Interaction volume radius: 10 \u00c5
Interaction volume height: 15 \u00c5
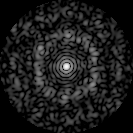
Disorder parameter: 0.7836